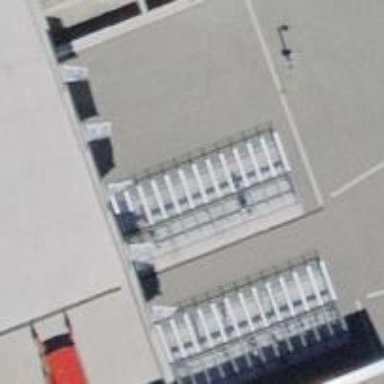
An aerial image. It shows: Shed designated for bicycle parking.